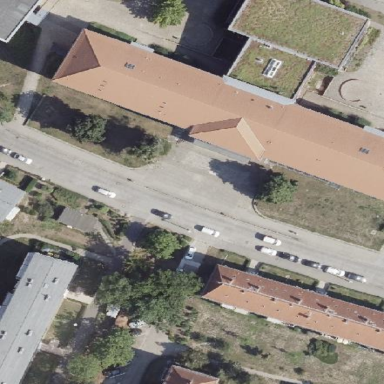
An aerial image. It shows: School building.